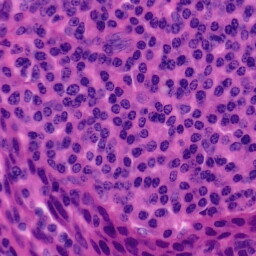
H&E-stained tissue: Tonsil